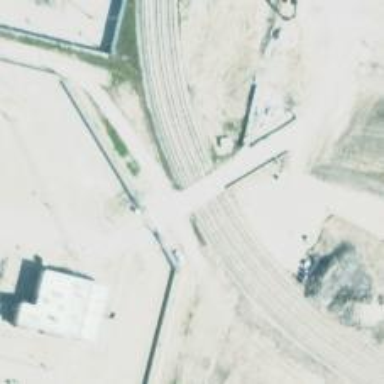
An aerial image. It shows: Uncontrolled railway crossing.